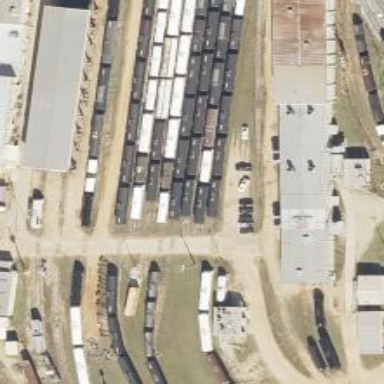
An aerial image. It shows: Rail spur service.